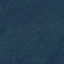
Land use / land cover: Forest